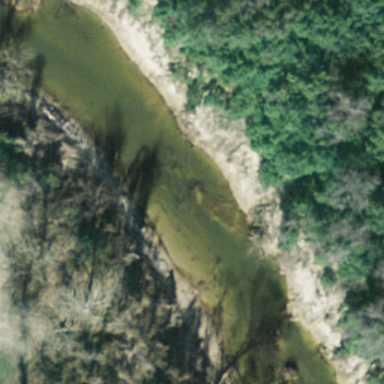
It is a river with a dense forest on both banks of the river .